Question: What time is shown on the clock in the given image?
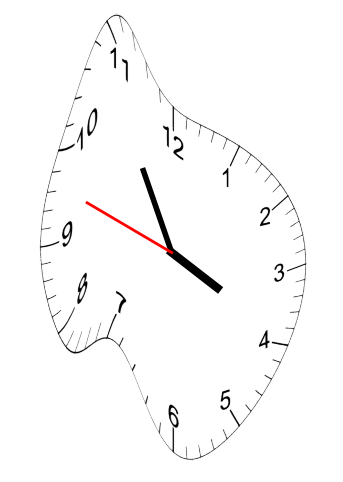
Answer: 03:54:48